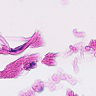
Metastatic tissue present: no